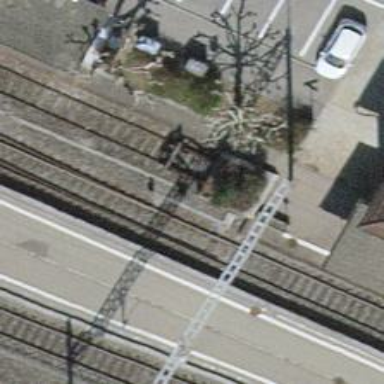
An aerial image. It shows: Railway buffer stop.